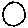
Label: circle